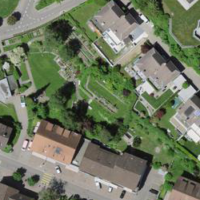
EUNIS habitat code: 55
Species observed at this site:
Aegopodium podagraria